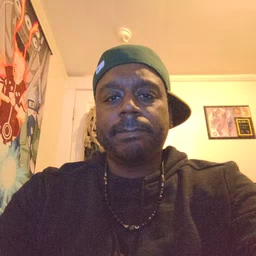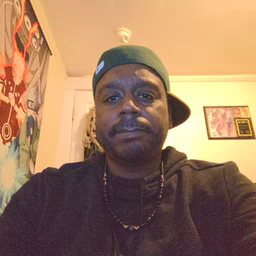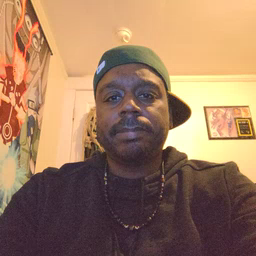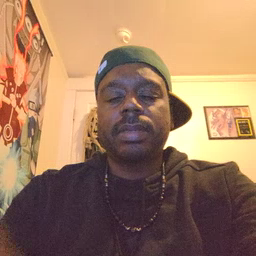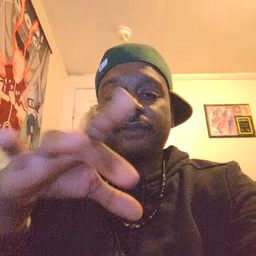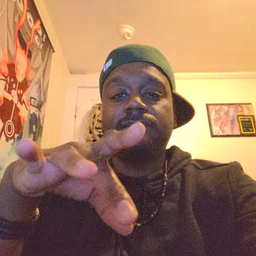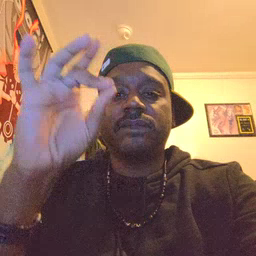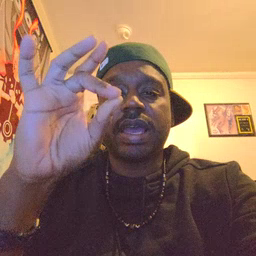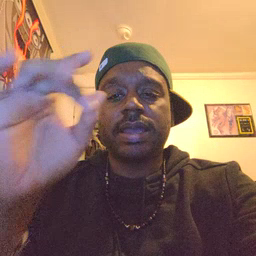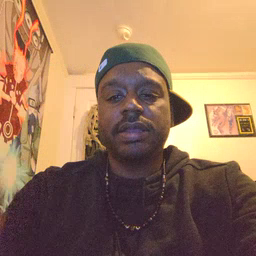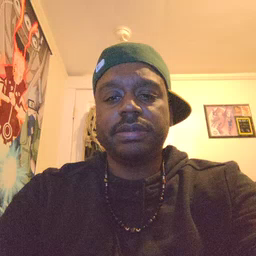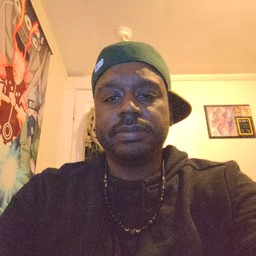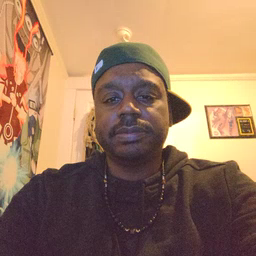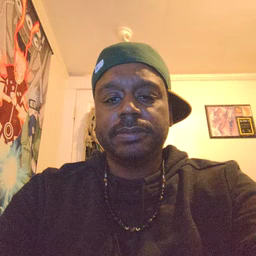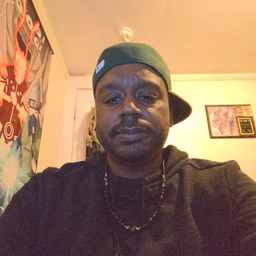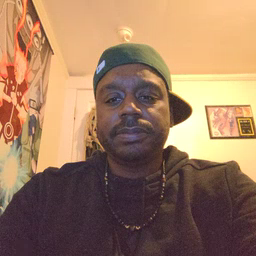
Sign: find